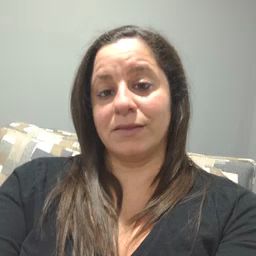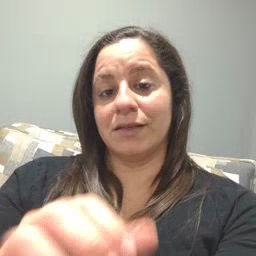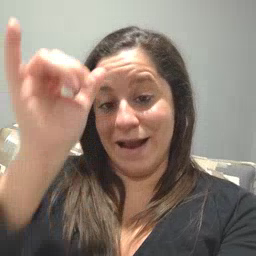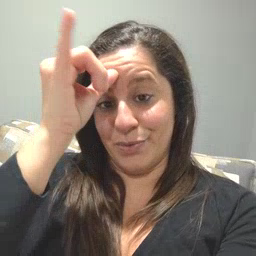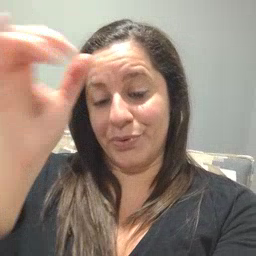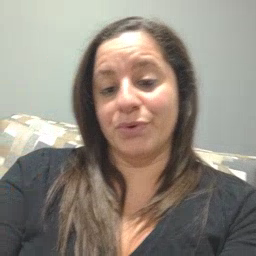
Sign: cow